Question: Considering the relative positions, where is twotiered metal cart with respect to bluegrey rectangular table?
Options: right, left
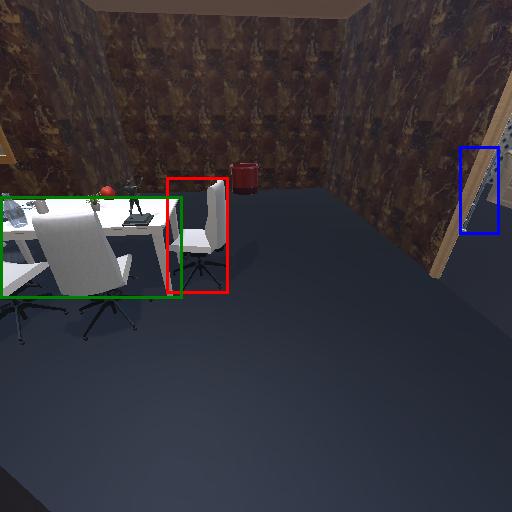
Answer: right